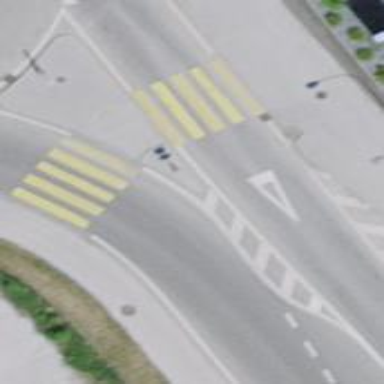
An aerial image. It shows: Asphalt footway with marked crossing that includes pedestrian island.